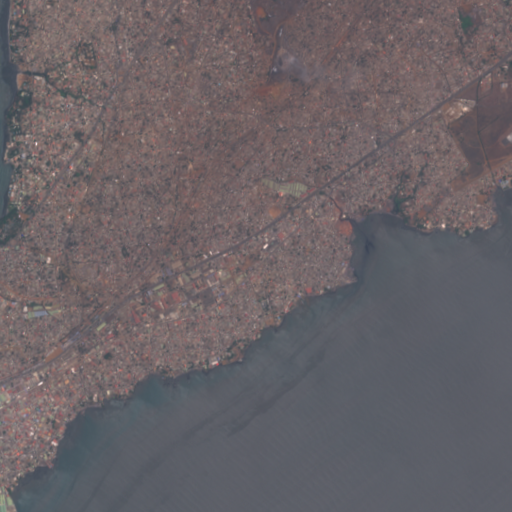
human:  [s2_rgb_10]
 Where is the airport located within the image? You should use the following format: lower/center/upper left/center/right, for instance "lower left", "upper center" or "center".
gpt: The airport is located in the upper right of the image.
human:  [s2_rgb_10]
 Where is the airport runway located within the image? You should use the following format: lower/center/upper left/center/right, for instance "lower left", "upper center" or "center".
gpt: The airport runway is located in the upper right of the image.
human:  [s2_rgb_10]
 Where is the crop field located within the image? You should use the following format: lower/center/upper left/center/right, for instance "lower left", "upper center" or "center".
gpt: The crop field is located in the upper right of the image.
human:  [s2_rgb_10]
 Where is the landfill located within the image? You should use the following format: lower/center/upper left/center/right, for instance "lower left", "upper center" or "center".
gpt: The landfill is located in the upper center of the image.
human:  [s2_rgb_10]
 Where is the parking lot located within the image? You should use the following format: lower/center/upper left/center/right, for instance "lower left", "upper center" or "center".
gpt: The parking lot is located in the lower left of the image.
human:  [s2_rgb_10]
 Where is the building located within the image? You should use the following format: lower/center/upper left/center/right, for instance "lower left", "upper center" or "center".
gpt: There is no building in the image.